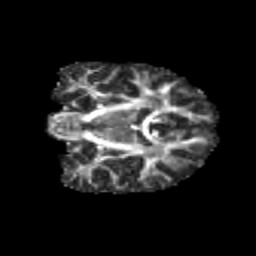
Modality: FA
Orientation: coronal
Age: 13
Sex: female
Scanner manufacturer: siemens
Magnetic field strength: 3 T
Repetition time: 3.8 s
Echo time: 0.07 s